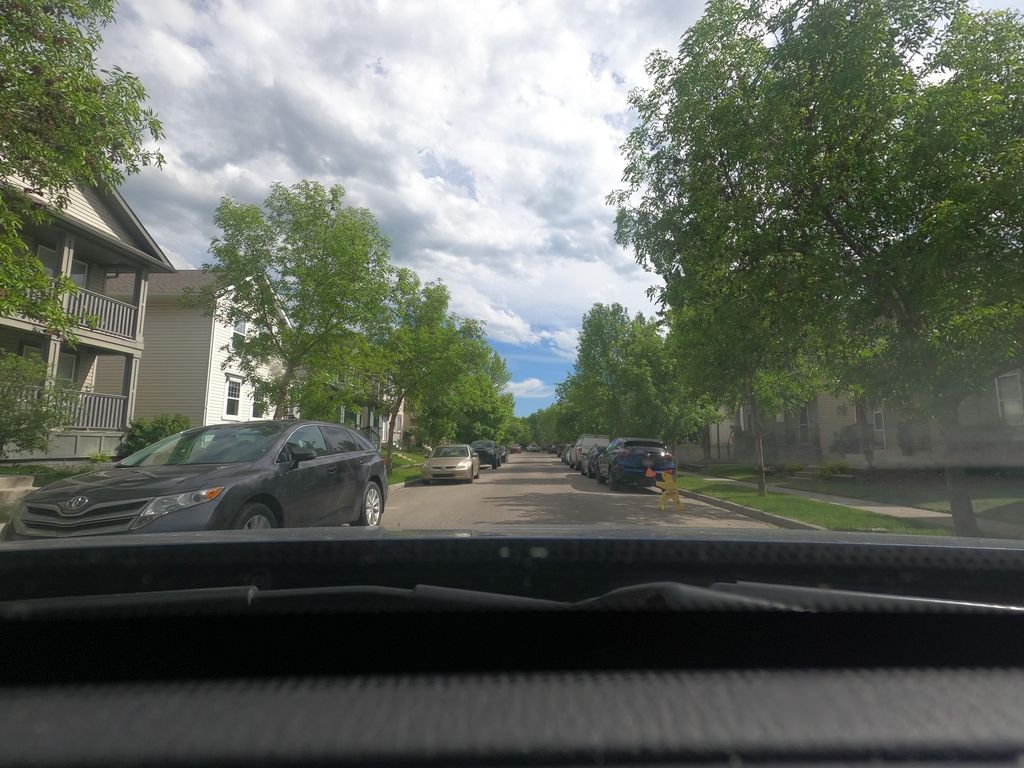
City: calgary